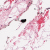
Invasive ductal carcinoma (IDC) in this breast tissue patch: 0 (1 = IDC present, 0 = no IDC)